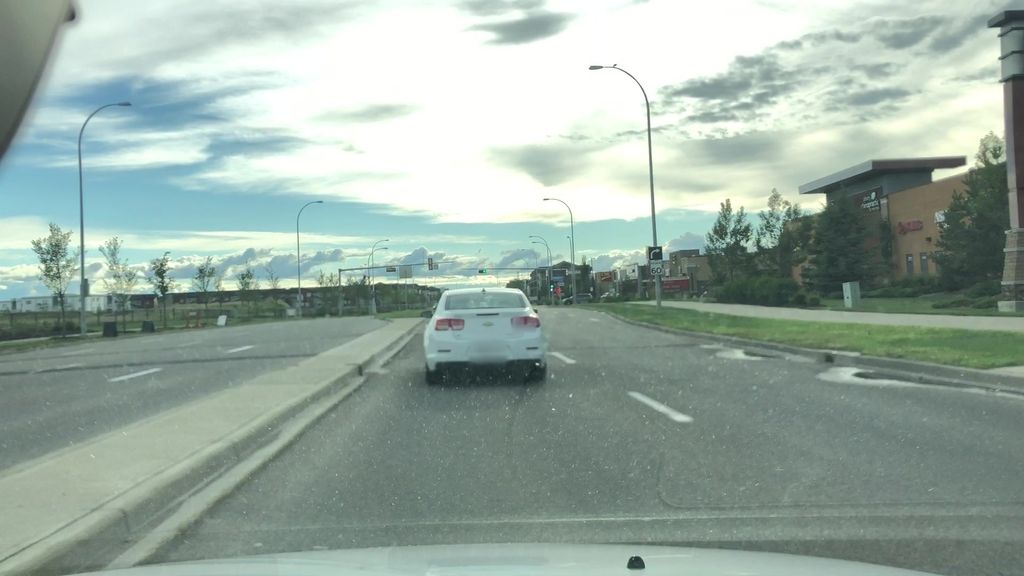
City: edmonton